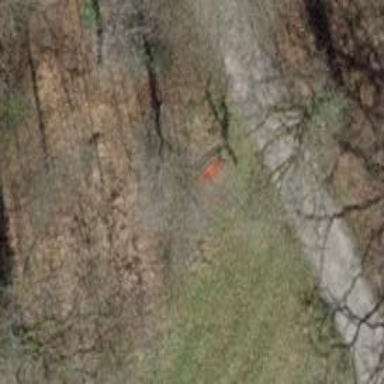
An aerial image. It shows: Red bench.